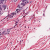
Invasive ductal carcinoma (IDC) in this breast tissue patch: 1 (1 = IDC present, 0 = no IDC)